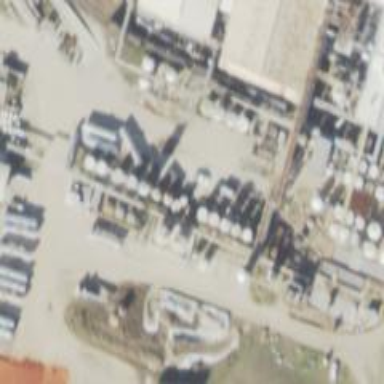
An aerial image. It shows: Silo.